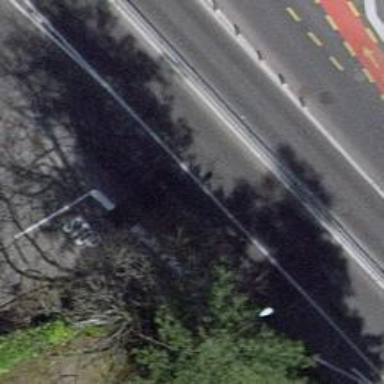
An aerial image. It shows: Primary link highway with asphalt surface.